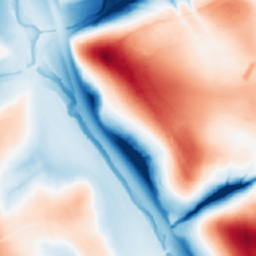
Category: multiscale
Decomposition family: dog_multiscale
Decomposition parameters: sigma_ratio: 2
n_scales: 6
base_sigma: 0.5
Upsampling method: area
Upsampling parameters: scale: 2
Upsampling scale: 2